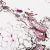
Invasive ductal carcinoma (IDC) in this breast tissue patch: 0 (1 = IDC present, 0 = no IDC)